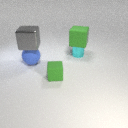
small cyan metal cylinder below large green rubber cube